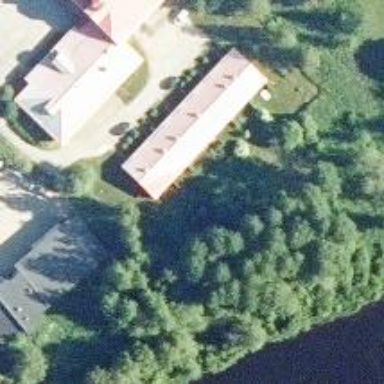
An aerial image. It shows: Terrace building.